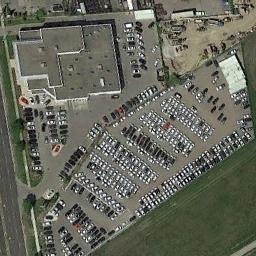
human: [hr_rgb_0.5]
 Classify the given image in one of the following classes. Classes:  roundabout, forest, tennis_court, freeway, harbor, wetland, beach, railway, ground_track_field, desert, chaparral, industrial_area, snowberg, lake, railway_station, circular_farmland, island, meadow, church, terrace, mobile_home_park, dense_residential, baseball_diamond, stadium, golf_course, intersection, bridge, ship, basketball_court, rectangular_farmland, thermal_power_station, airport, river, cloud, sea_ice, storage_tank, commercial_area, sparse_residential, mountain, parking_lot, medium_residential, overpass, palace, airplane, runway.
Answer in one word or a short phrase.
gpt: parking_lot